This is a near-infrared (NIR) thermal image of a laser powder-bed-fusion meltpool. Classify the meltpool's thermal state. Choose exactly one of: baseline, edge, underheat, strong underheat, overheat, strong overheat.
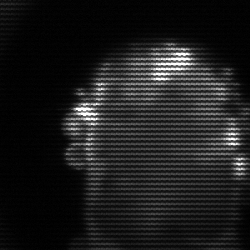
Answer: baseline